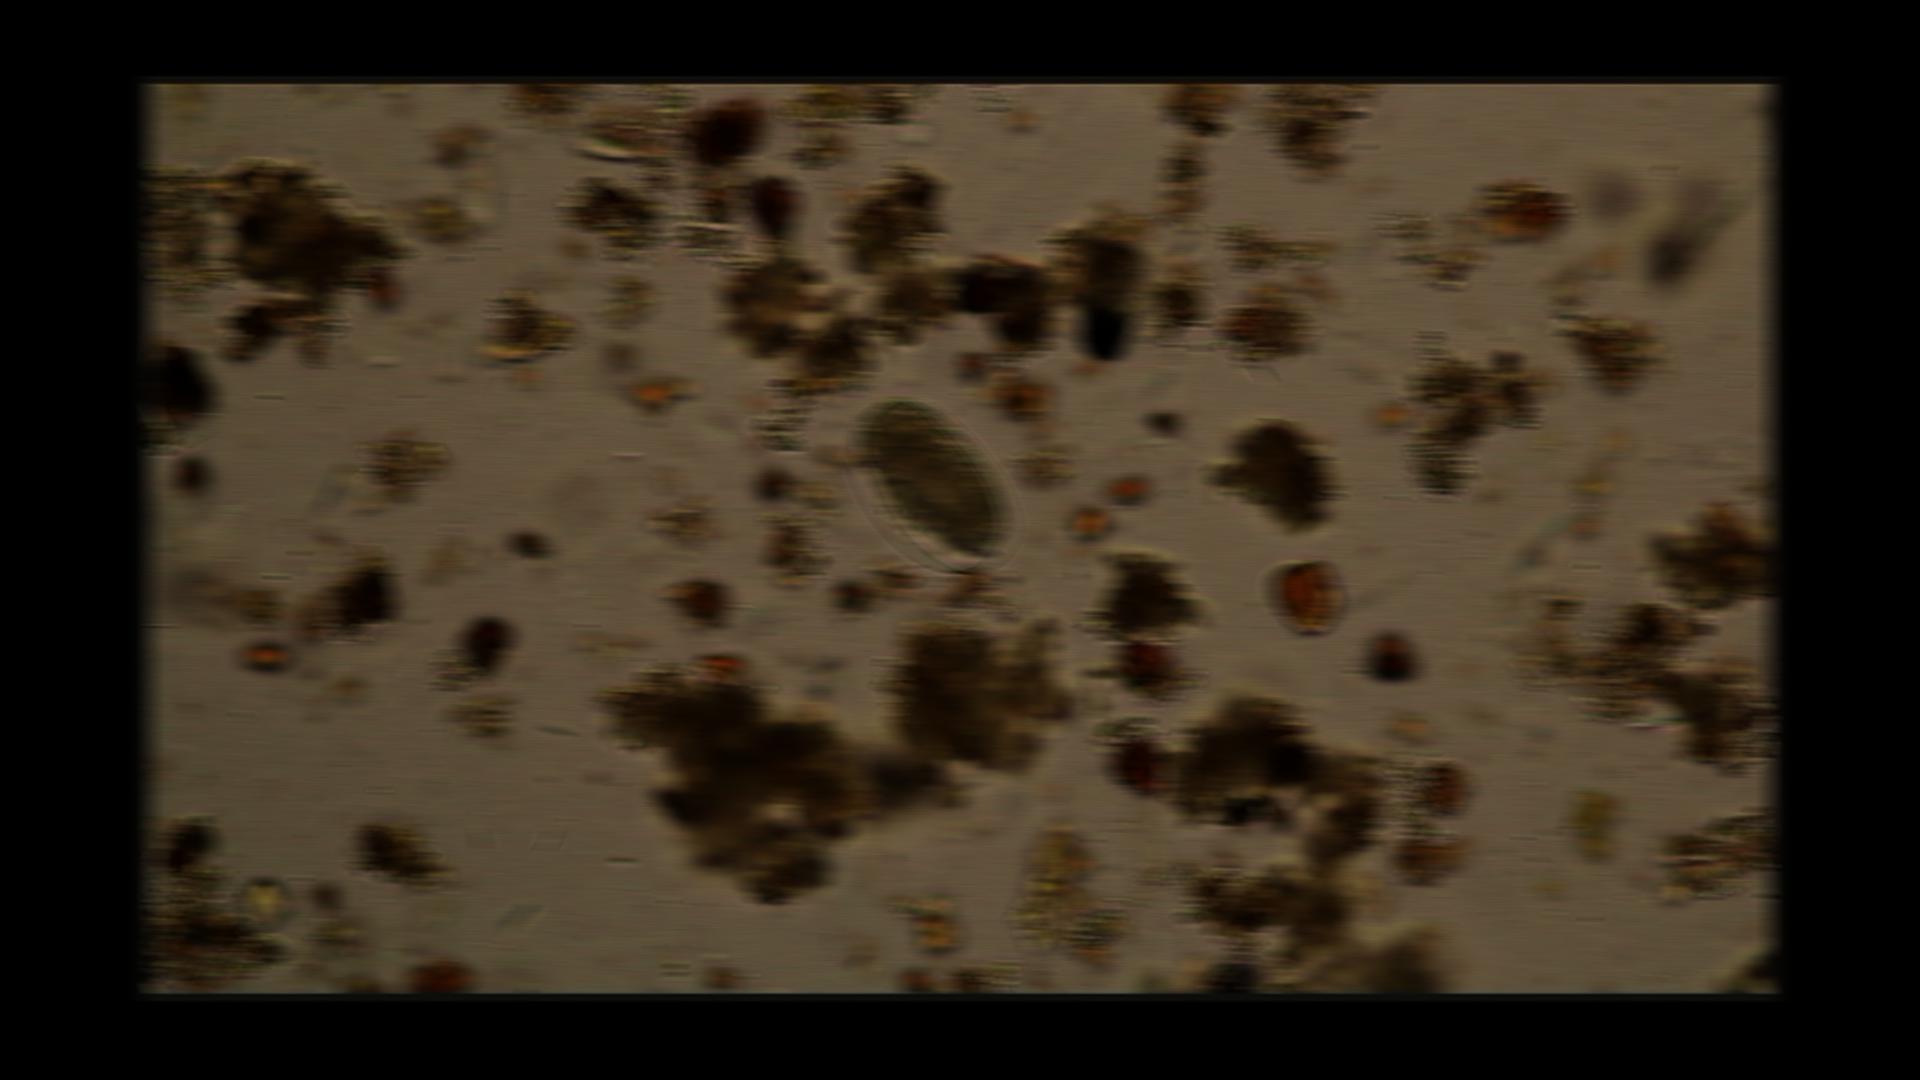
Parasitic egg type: Hookworm egg